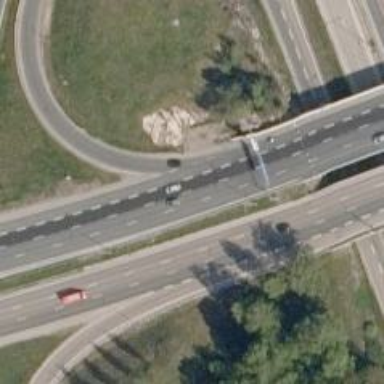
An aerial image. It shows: Asphalt trunk link road.